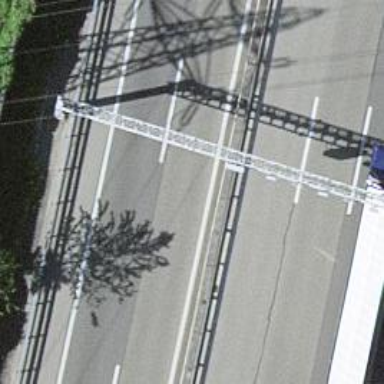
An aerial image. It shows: Gantry structure.